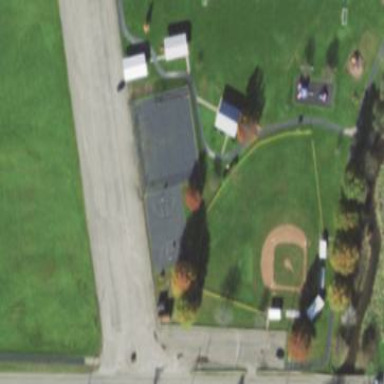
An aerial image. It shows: Baseball pitch for leisure land.